Aerial crown-view tile of a tropical tree (Barro Colorado Island, Panama), acquired 20241112:
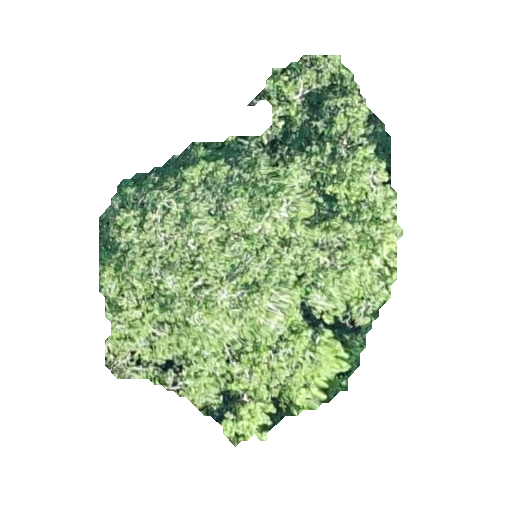
Species: Guapira myrtiflora
GBIF accepted scientific name: Guapira myrtiflora
Crown area: 122.033 m²